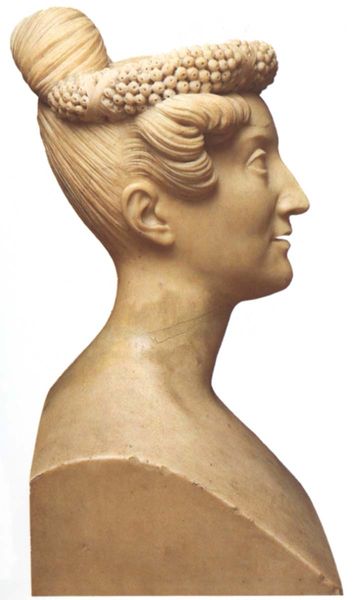
Titel: Mademoiselle Mars
Künstler: Pierre-Jean David d’Angers
Schlagwörter: kopf, frau, frisur, marmor, mund, nase, ohr, profil, stirn, augen, knoten, hals, porträt, auge, dekollte, perlen, skulptur, dutt, welle, jugendstil, zopf, büste, hochgesteckt, plastik, offen, beeren, kranz, biedermeier, beere, 19. jahrhundert, 19. jh, kranz profil büste frau, lippen nase, ohrhals, 19. century